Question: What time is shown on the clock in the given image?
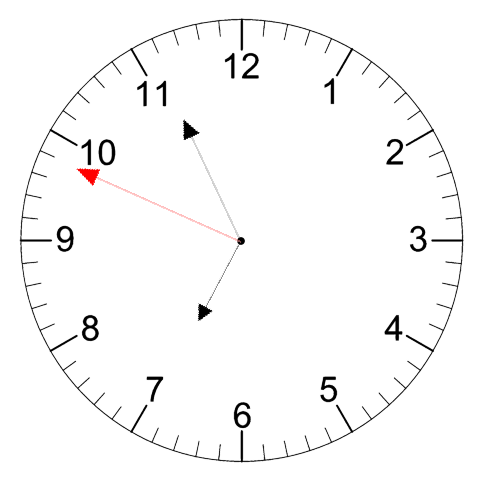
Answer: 06:55:49